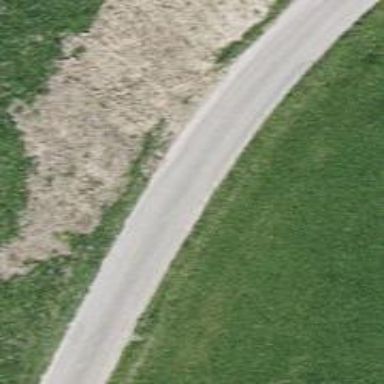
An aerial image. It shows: Unclassified road running through agricultural land.